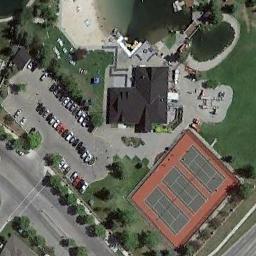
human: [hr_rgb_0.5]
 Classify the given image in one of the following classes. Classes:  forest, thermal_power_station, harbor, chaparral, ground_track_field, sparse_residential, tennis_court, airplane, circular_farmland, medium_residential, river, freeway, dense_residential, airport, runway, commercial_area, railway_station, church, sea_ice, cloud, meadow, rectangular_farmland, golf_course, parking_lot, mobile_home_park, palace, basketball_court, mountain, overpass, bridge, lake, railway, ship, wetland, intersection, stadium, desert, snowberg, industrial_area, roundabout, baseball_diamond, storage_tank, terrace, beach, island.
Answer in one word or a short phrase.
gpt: tennis_court